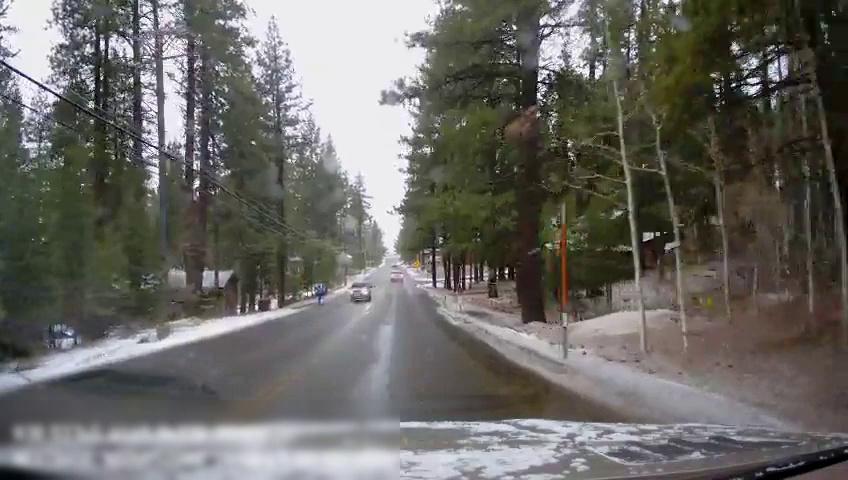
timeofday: Day
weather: Snowy
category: Vehicles | SUV
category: Drivable Space
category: Vehicles | SUV
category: Pedestrians